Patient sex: M
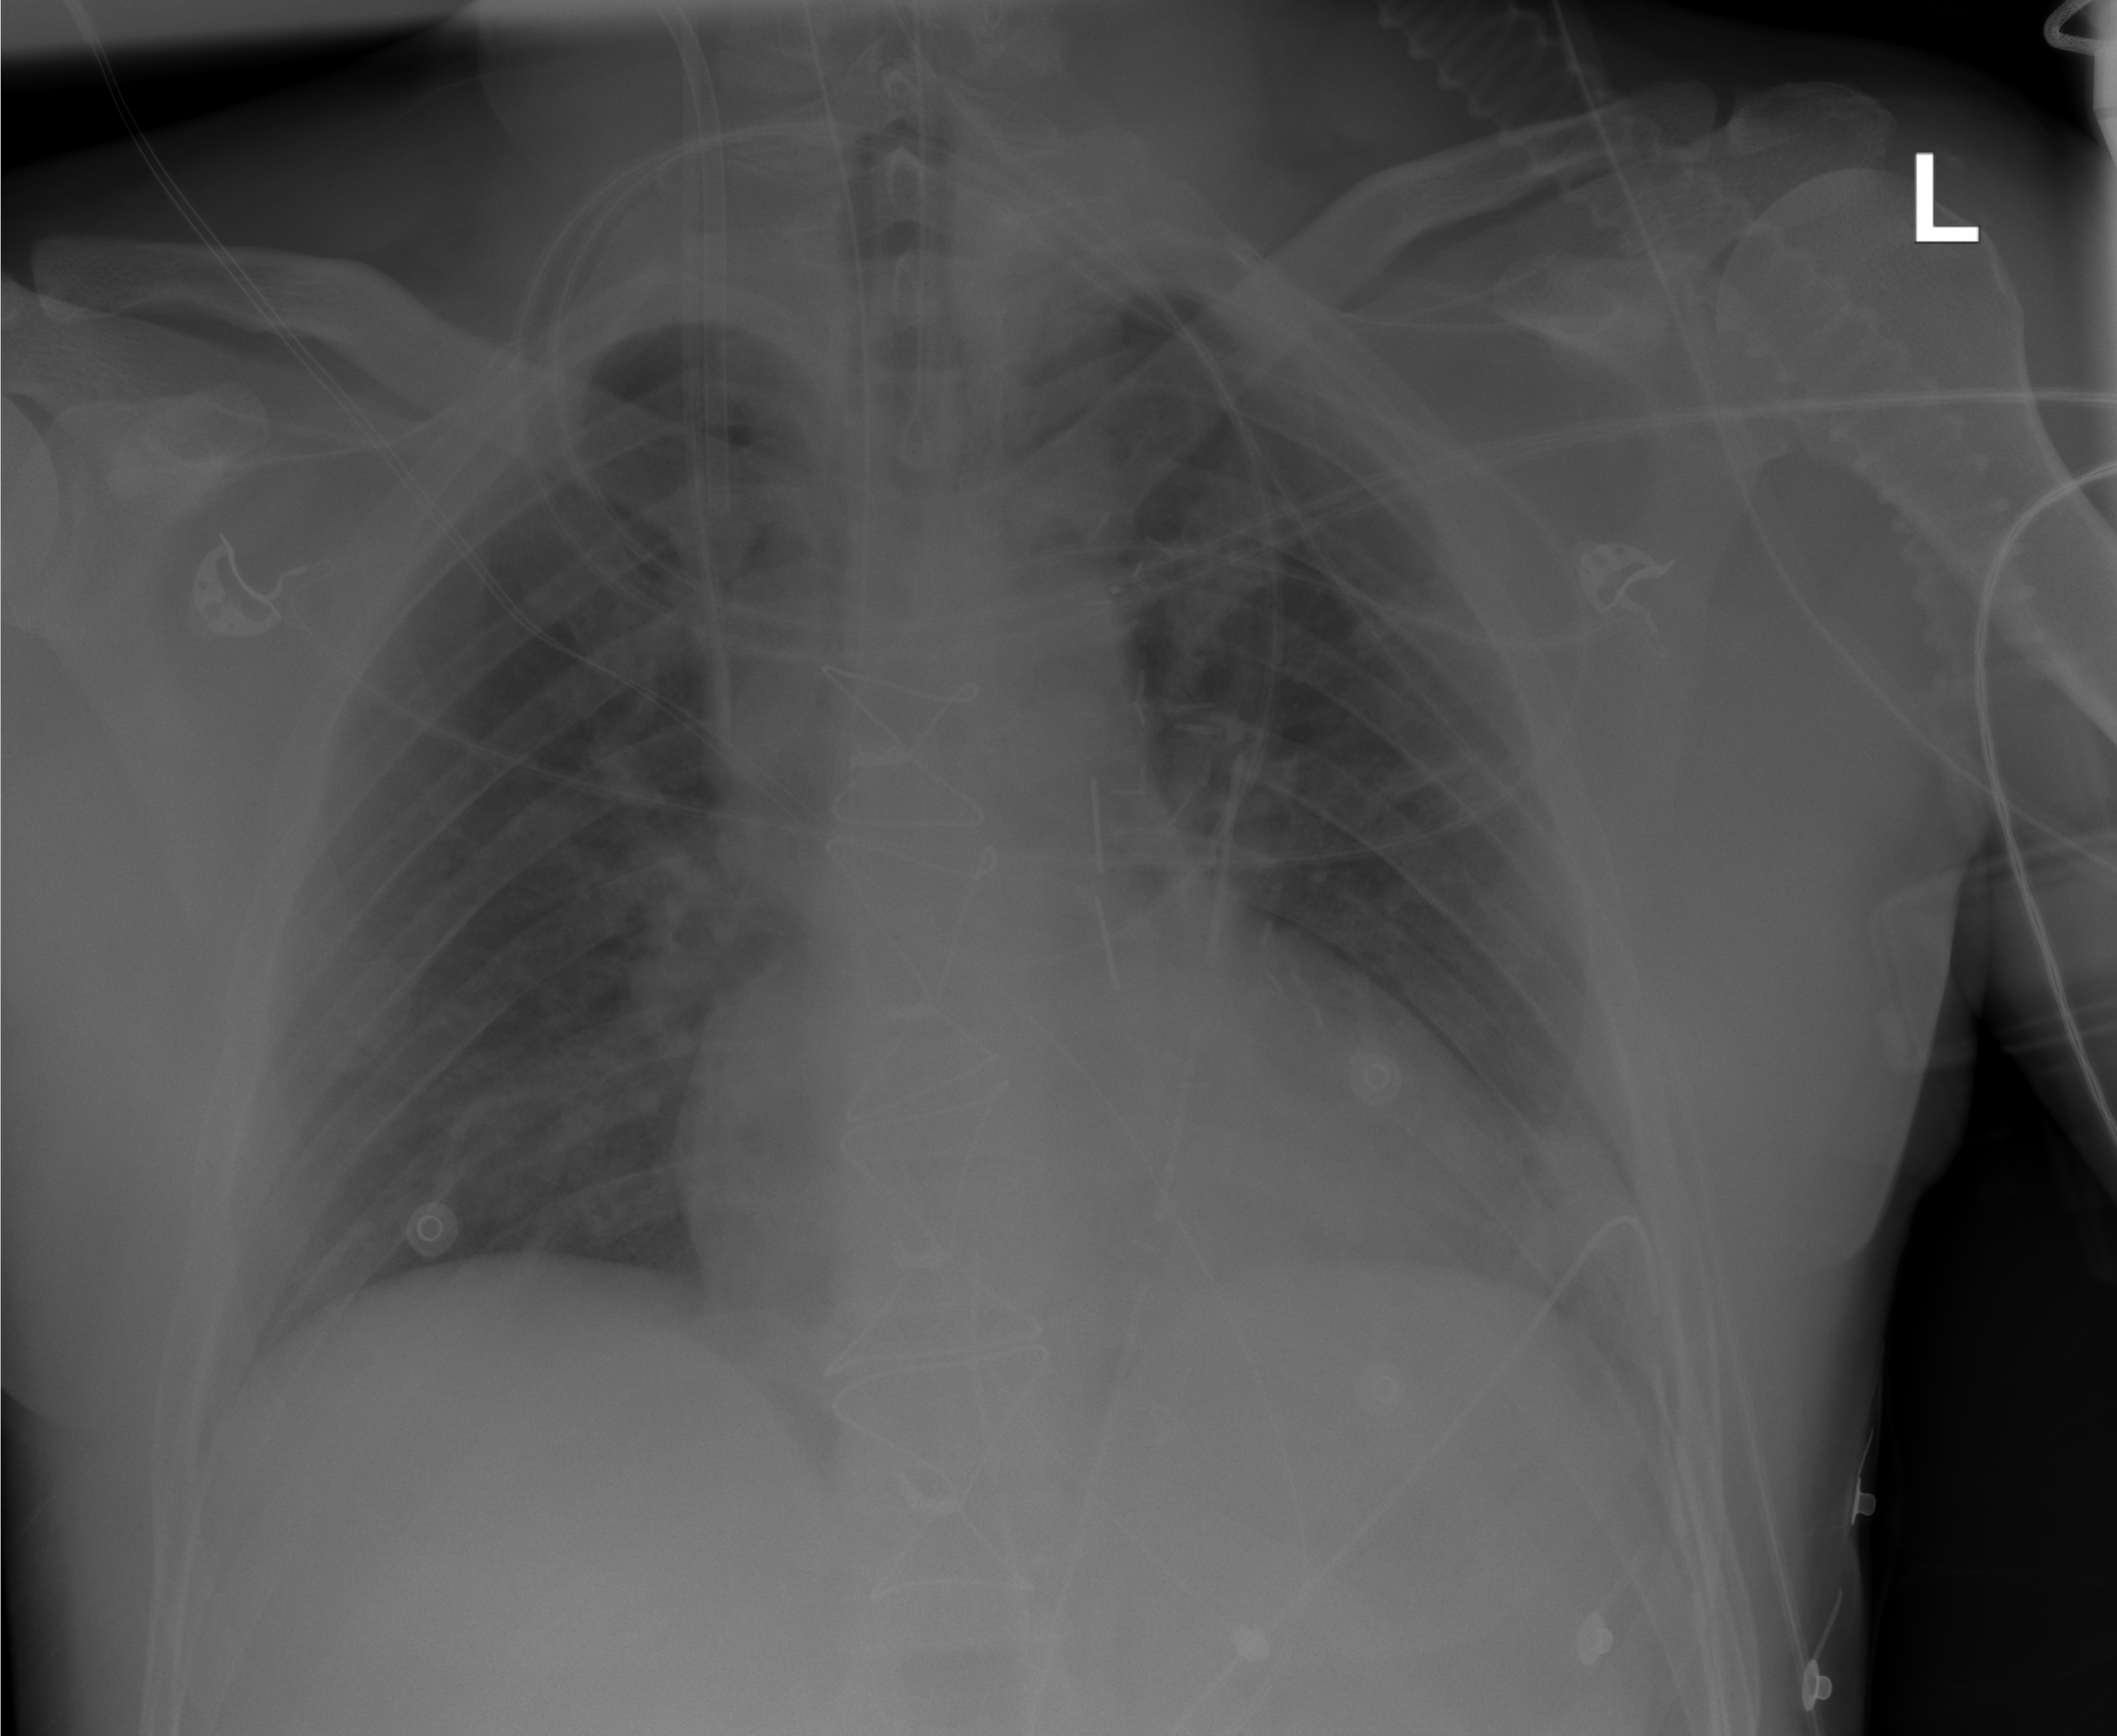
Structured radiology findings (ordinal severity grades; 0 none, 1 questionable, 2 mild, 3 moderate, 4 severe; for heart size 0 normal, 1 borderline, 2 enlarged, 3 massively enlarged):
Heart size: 0
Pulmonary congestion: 0
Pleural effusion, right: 0
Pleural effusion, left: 0
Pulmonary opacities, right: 0
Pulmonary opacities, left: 0
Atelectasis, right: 2
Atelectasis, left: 2